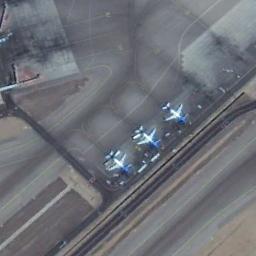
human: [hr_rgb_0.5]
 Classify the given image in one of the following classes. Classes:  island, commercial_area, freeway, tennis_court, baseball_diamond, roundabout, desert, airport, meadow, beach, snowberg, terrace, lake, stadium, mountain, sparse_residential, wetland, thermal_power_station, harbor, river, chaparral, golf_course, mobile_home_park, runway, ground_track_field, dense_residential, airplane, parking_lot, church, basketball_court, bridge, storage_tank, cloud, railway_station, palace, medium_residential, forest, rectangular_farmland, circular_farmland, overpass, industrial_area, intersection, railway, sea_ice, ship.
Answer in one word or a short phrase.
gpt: airplane